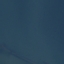
Label: SeaLake